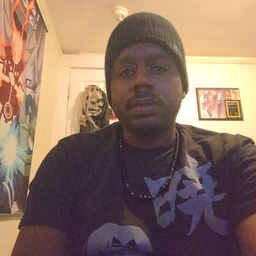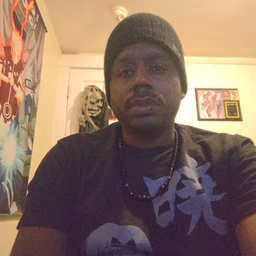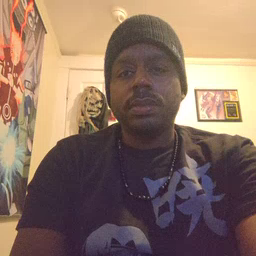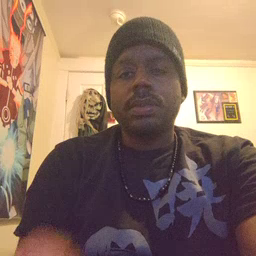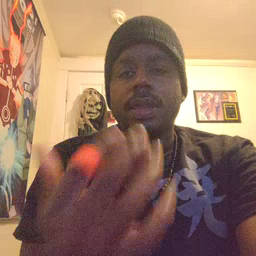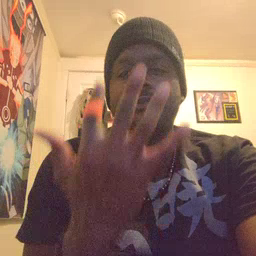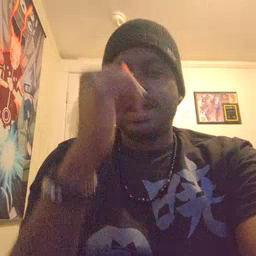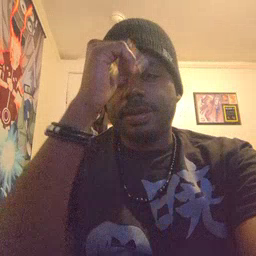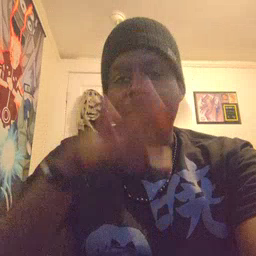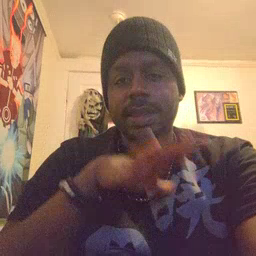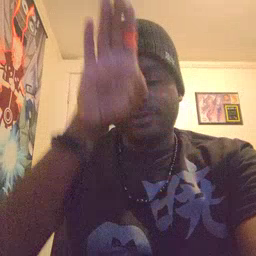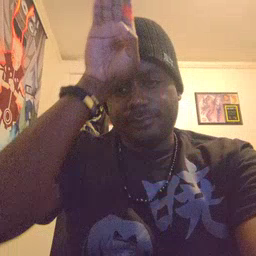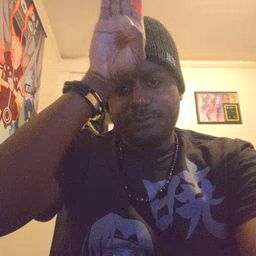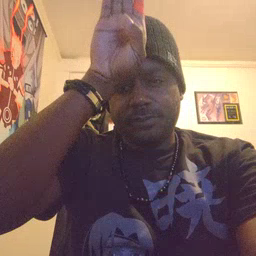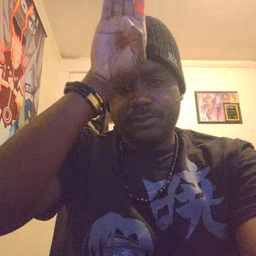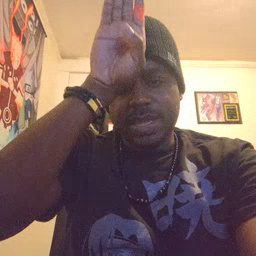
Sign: fireman